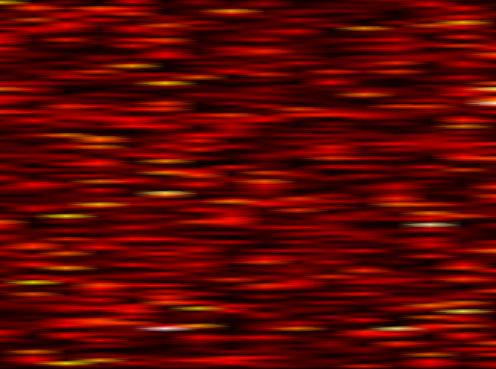
Label: OFDM